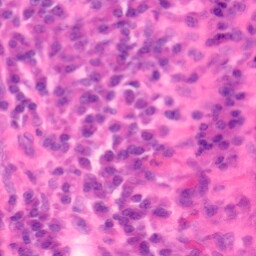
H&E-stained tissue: Colon